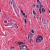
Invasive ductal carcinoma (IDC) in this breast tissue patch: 0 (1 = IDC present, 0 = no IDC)